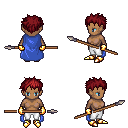
a pixel art fantasy rpg character, female body template, human, dark skin, blue cape, white pants, brunette bedhead hairstyle, gold gloves, gold boots, spear, four views (front, back, left, right), 2x2 character sprite sheet, small pixel art, hard edges, no anti-aliasing